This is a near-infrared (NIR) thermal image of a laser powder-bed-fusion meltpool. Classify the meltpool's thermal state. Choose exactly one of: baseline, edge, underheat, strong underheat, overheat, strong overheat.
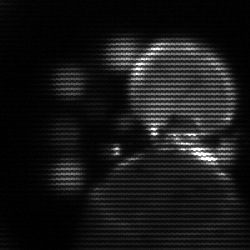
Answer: edge